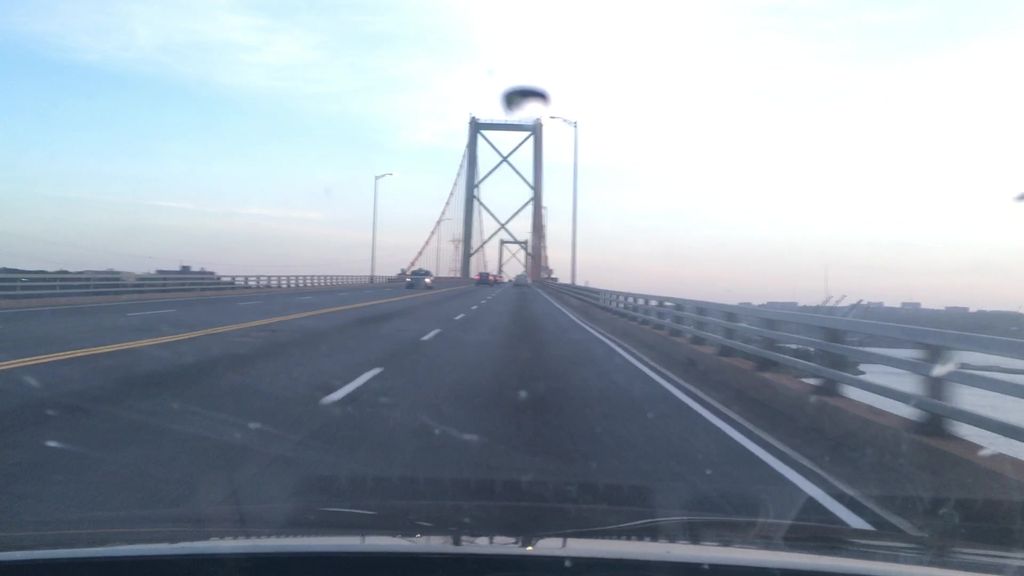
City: halifax